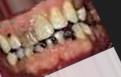
Condition: Caries